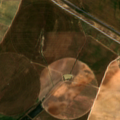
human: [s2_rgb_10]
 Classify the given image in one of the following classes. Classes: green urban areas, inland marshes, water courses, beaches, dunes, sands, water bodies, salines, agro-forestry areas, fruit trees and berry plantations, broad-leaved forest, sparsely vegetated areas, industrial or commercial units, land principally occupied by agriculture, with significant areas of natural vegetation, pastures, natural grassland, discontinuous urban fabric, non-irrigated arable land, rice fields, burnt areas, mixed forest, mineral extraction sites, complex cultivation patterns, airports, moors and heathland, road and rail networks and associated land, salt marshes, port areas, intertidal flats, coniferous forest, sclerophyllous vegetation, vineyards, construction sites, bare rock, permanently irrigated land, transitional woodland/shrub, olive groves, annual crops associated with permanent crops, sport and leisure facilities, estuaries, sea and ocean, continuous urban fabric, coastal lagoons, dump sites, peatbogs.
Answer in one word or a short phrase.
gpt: continuous urban fabric